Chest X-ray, PA view. Patient: 50 years old, sex F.
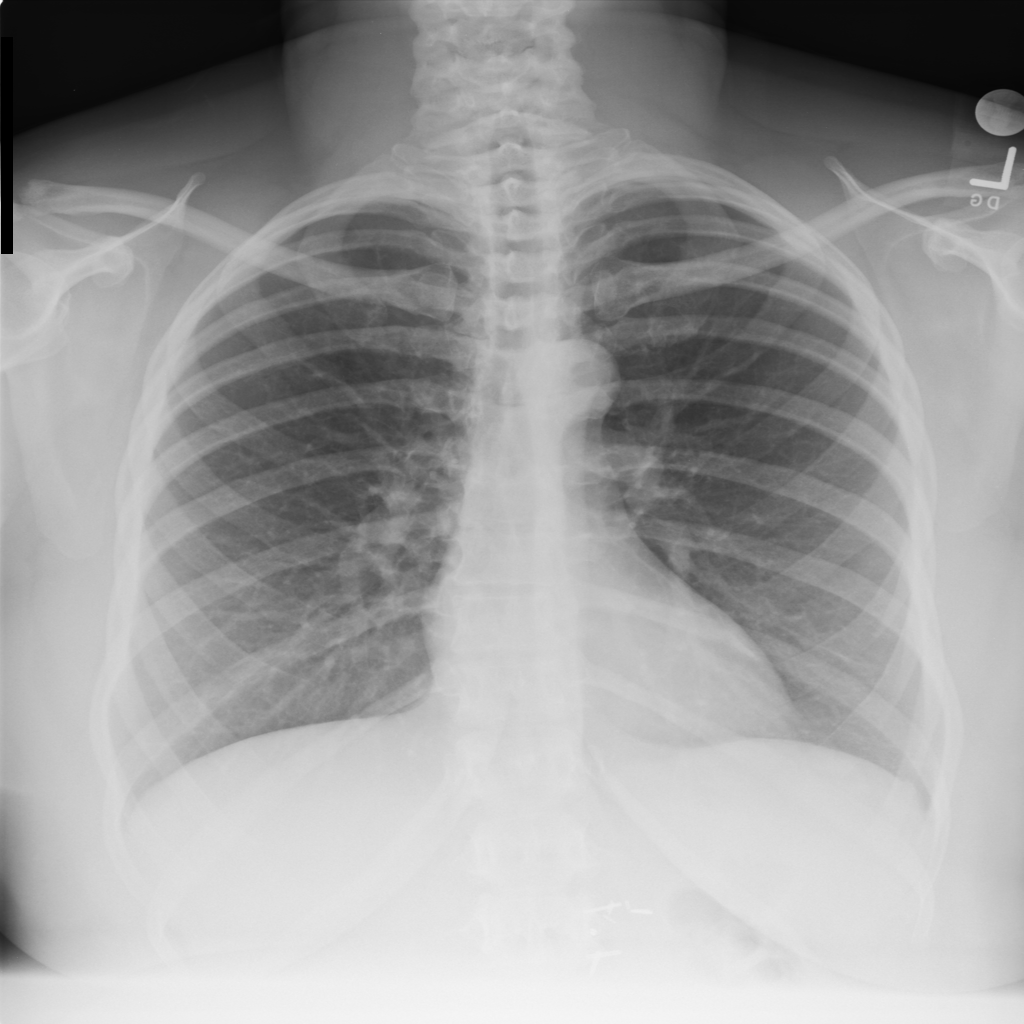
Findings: No Finding